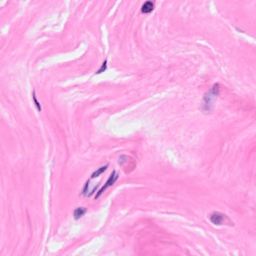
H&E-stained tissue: Breast